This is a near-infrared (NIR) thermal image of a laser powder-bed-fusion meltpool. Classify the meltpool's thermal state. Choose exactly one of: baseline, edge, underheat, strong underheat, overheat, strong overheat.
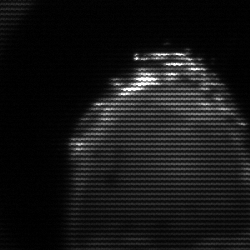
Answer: edge